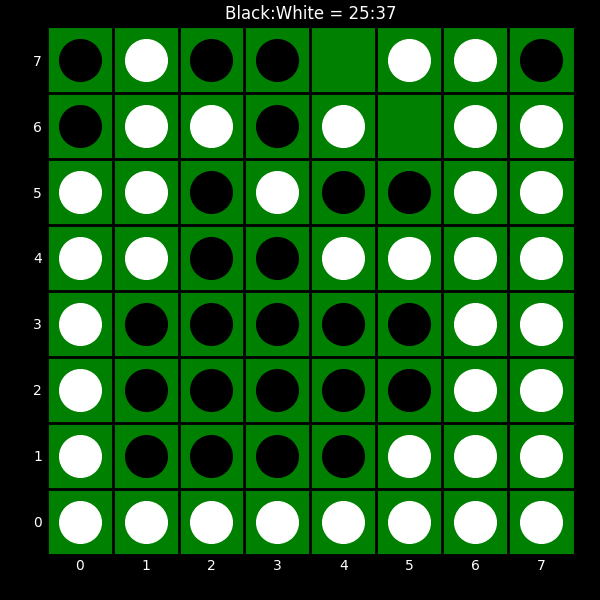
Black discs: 25
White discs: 37